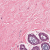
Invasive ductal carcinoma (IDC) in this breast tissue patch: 0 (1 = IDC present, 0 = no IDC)